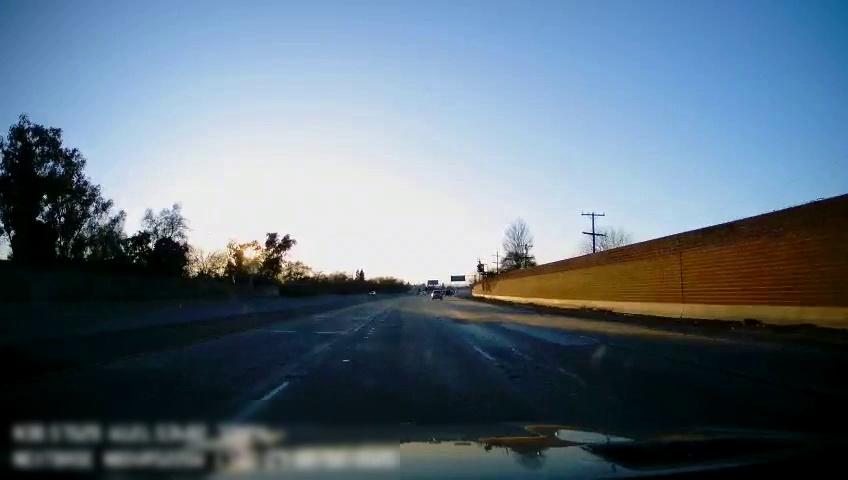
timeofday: Day
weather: Sunny
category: Drivable Space
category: Vehicles | SUV
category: Lanes | Current Lane
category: Lanes | Current Lane
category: Lanes | Alternate Lane
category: Lanes | Alternate Lane
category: Traffic | Signs